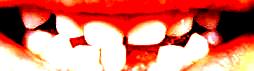
Condition: hypodontia